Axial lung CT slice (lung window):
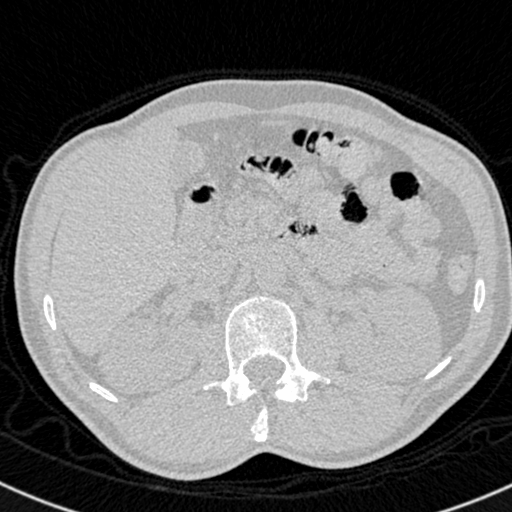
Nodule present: no